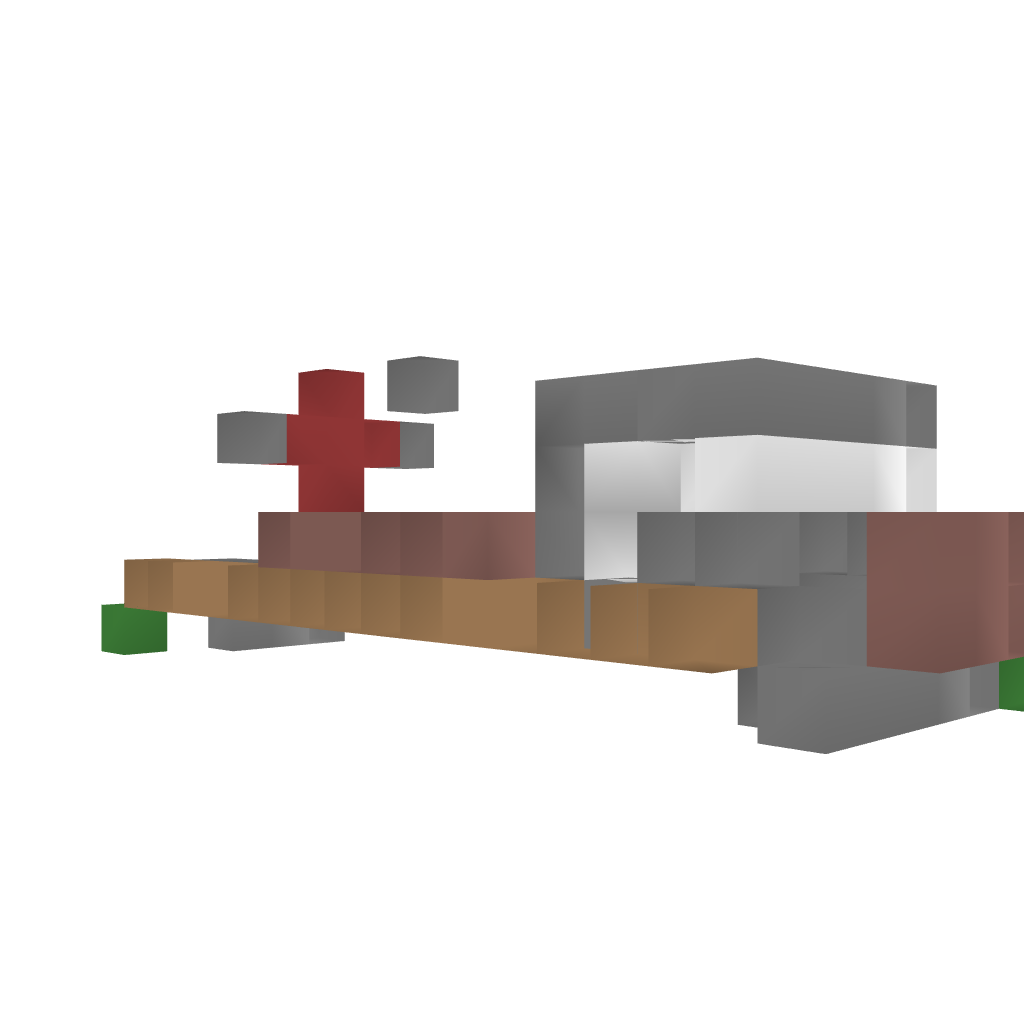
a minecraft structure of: Fk. Pz. Pfeil bad low quality